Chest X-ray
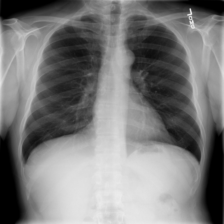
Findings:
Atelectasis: positive
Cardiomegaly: negative
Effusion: negative
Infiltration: negative
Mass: negative
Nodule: negative
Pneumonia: negative
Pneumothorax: negative
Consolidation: negative
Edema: negative
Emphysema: negative
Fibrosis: negative
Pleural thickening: negative
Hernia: negative